You are looking at the raw vibration waveform of a rotating shaft. Diagnose the rotating machine from this image, choosing from: normal, misalignment, unbalance, looseness.
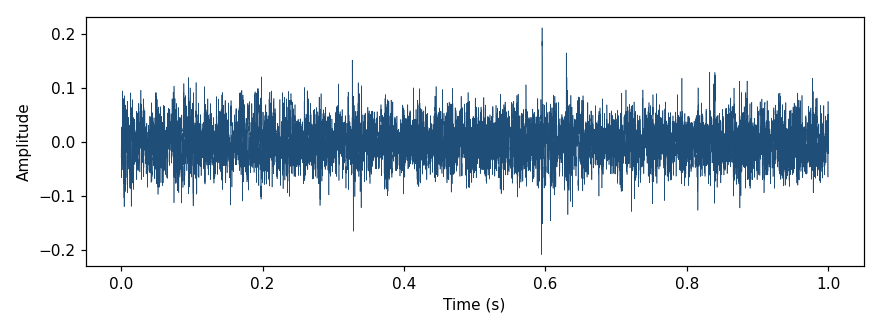
Answer: misalignment